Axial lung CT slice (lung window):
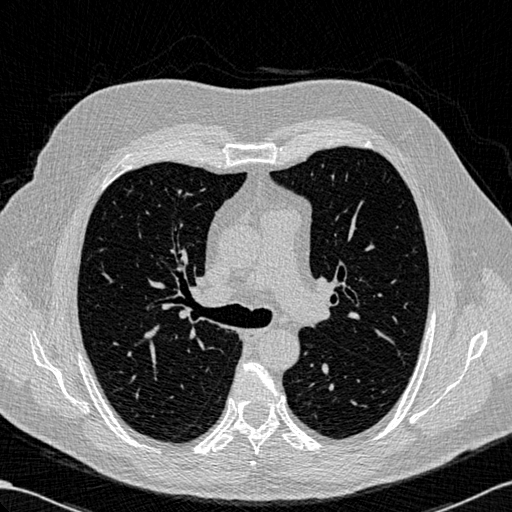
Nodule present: no